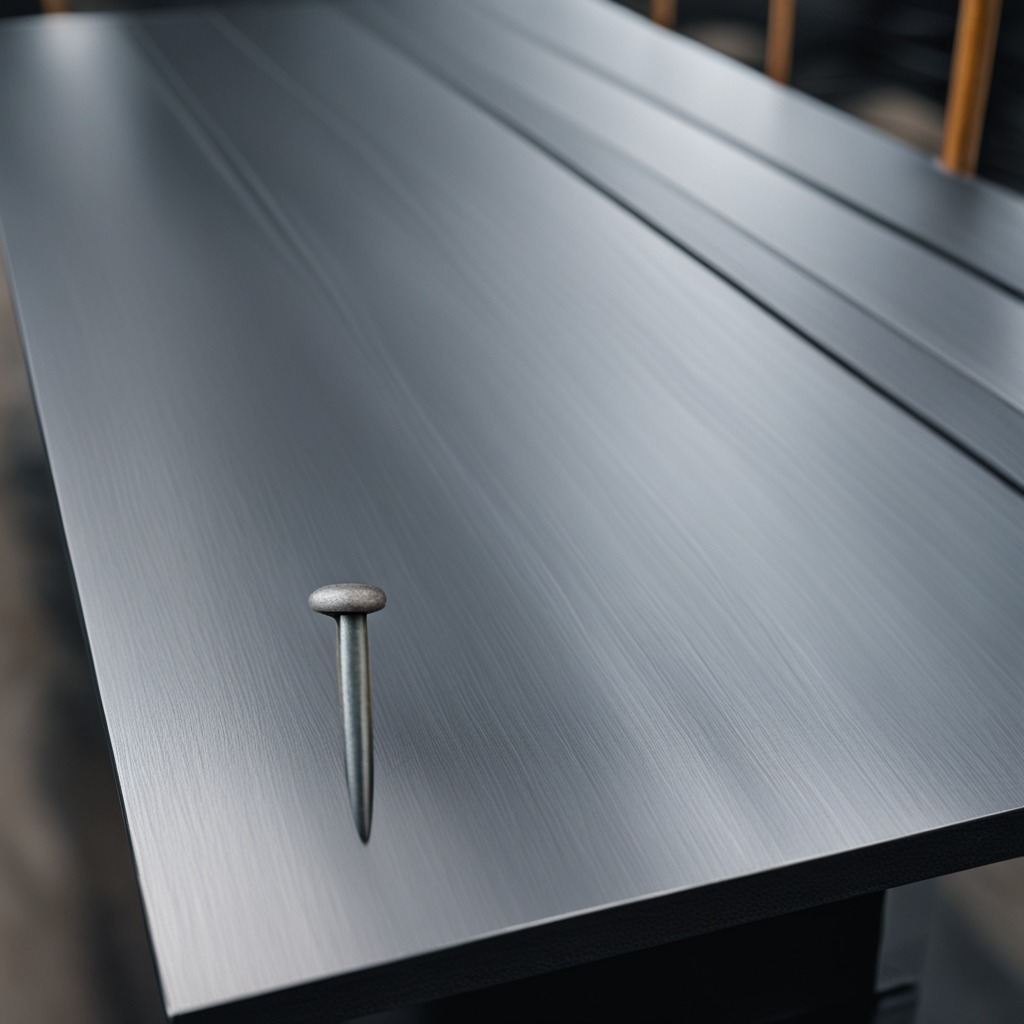
An iron nail lies on the cold steel table in a mining workshop gritty textures.